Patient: sex M, age 44
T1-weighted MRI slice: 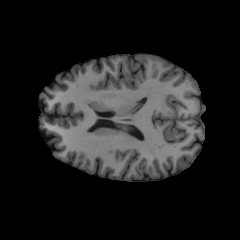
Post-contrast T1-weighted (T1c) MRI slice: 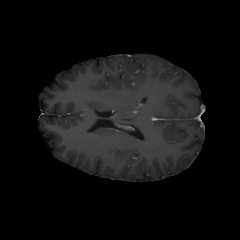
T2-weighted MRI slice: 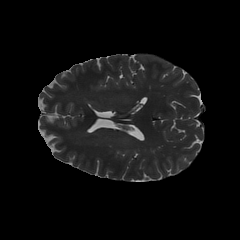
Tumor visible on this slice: no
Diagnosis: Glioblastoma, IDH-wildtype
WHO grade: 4